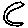
Label: moon